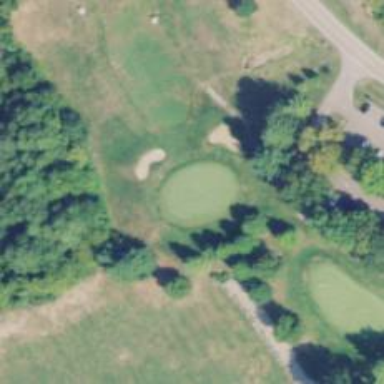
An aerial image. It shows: Golf hole.